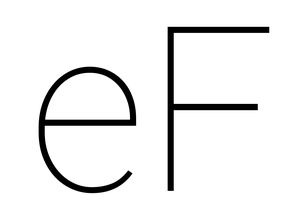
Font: Roboto_Thin